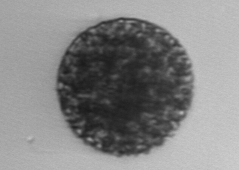
Label: Vicicitus_globosus